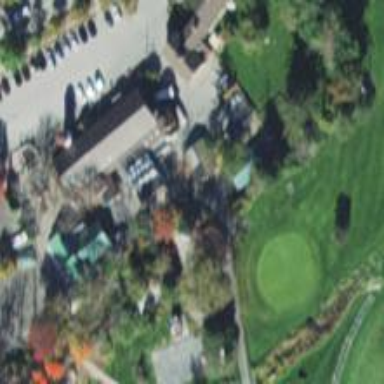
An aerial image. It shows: Golf tee.